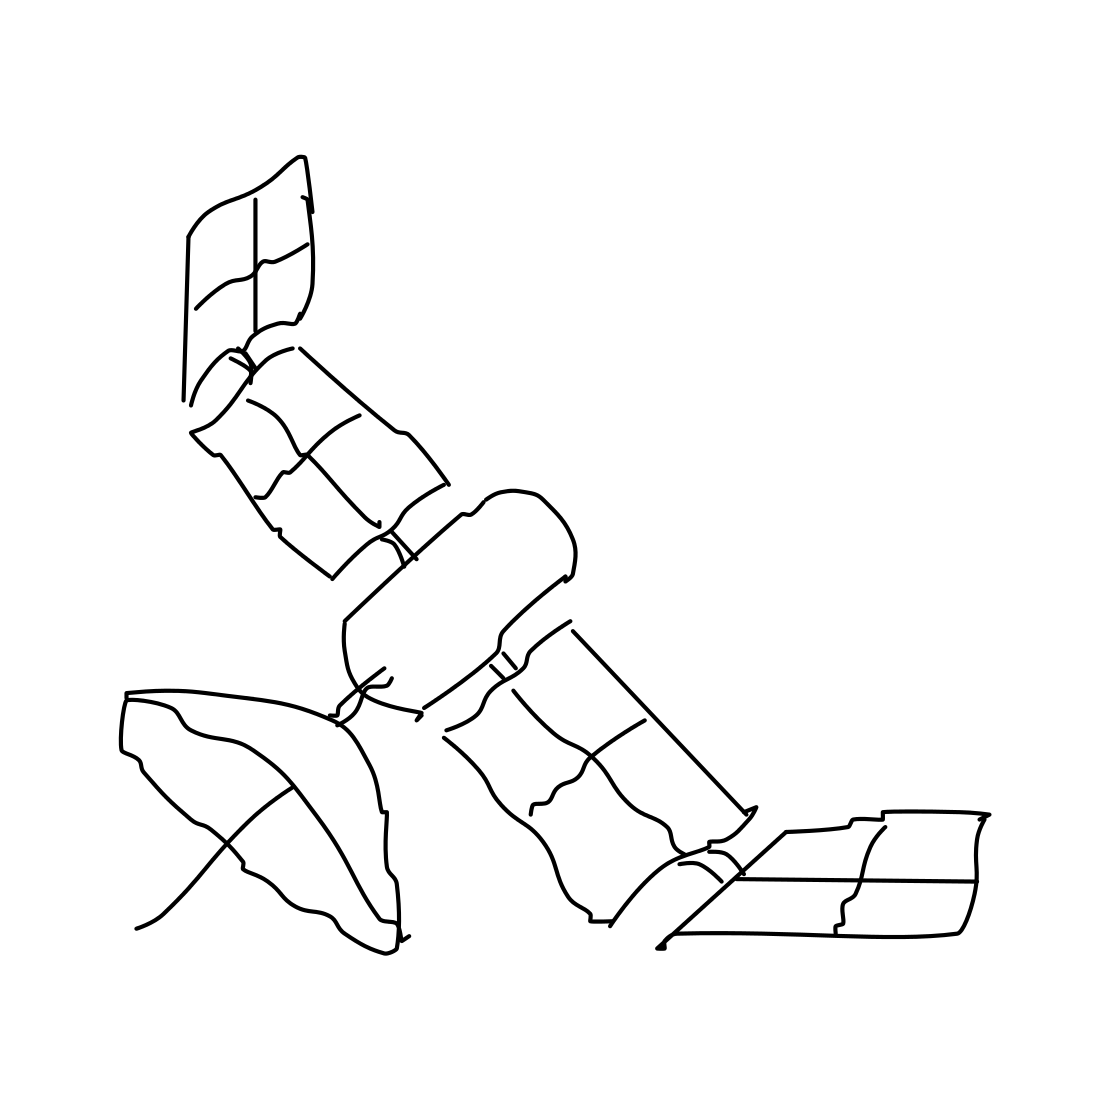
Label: satellite